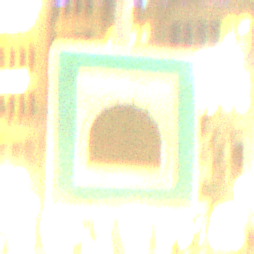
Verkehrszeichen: Tunnel
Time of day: Night
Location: Outdoor (Urban)
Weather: Overcast
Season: NotSpecified
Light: Artificial